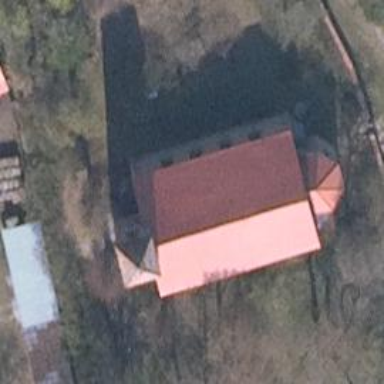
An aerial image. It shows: Place of worship.